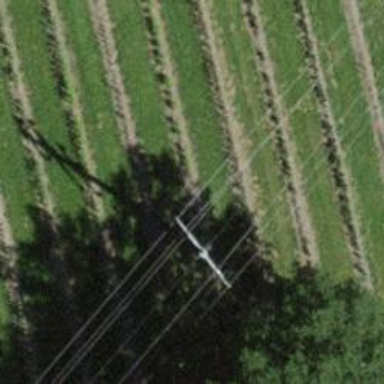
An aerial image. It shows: Power line is depicted.